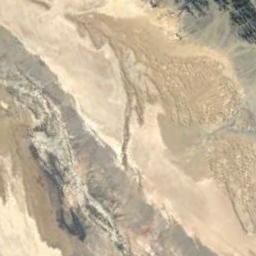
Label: desert